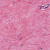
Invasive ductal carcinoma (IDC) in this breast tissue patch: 0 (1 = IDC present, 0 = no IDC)